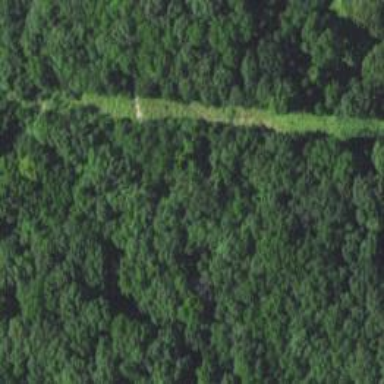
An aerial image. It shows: Path with excellent visibility for trail.